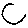
Label: circle